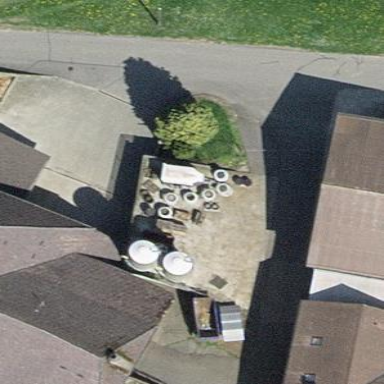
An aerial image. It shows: Garage building.